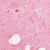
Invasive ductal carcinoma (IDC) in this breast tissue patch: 0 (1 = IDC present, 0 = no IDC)